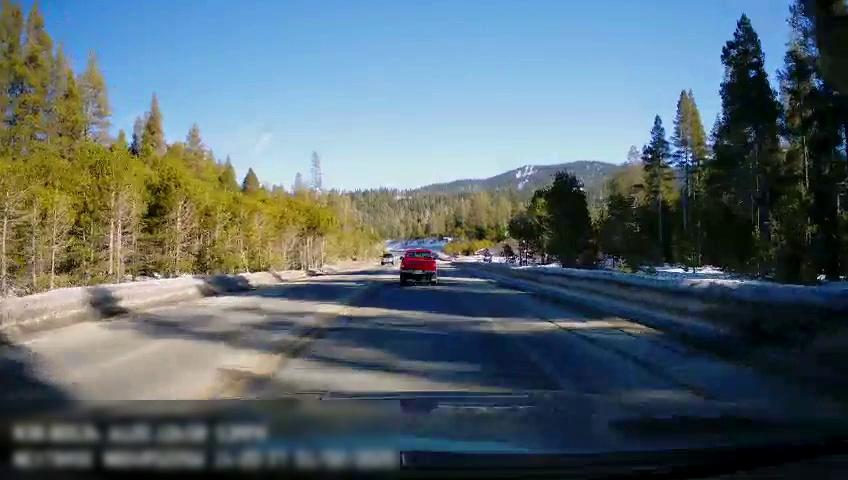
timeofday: Day
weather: Sunny
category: Drivable Space
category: Vehicles | Truck
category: Vehicles | SUV
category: Lanes | Current Lane
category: Lanes | Alternate Lane
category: Lanes | Current Lane